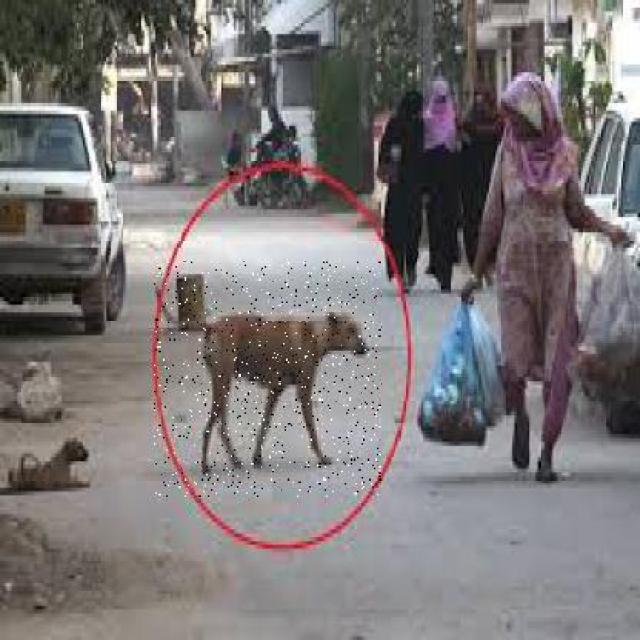
Healthy canine skin — no visible lesions, inflammation, or abnormalities. The skin and coat appear normal.